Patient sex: M
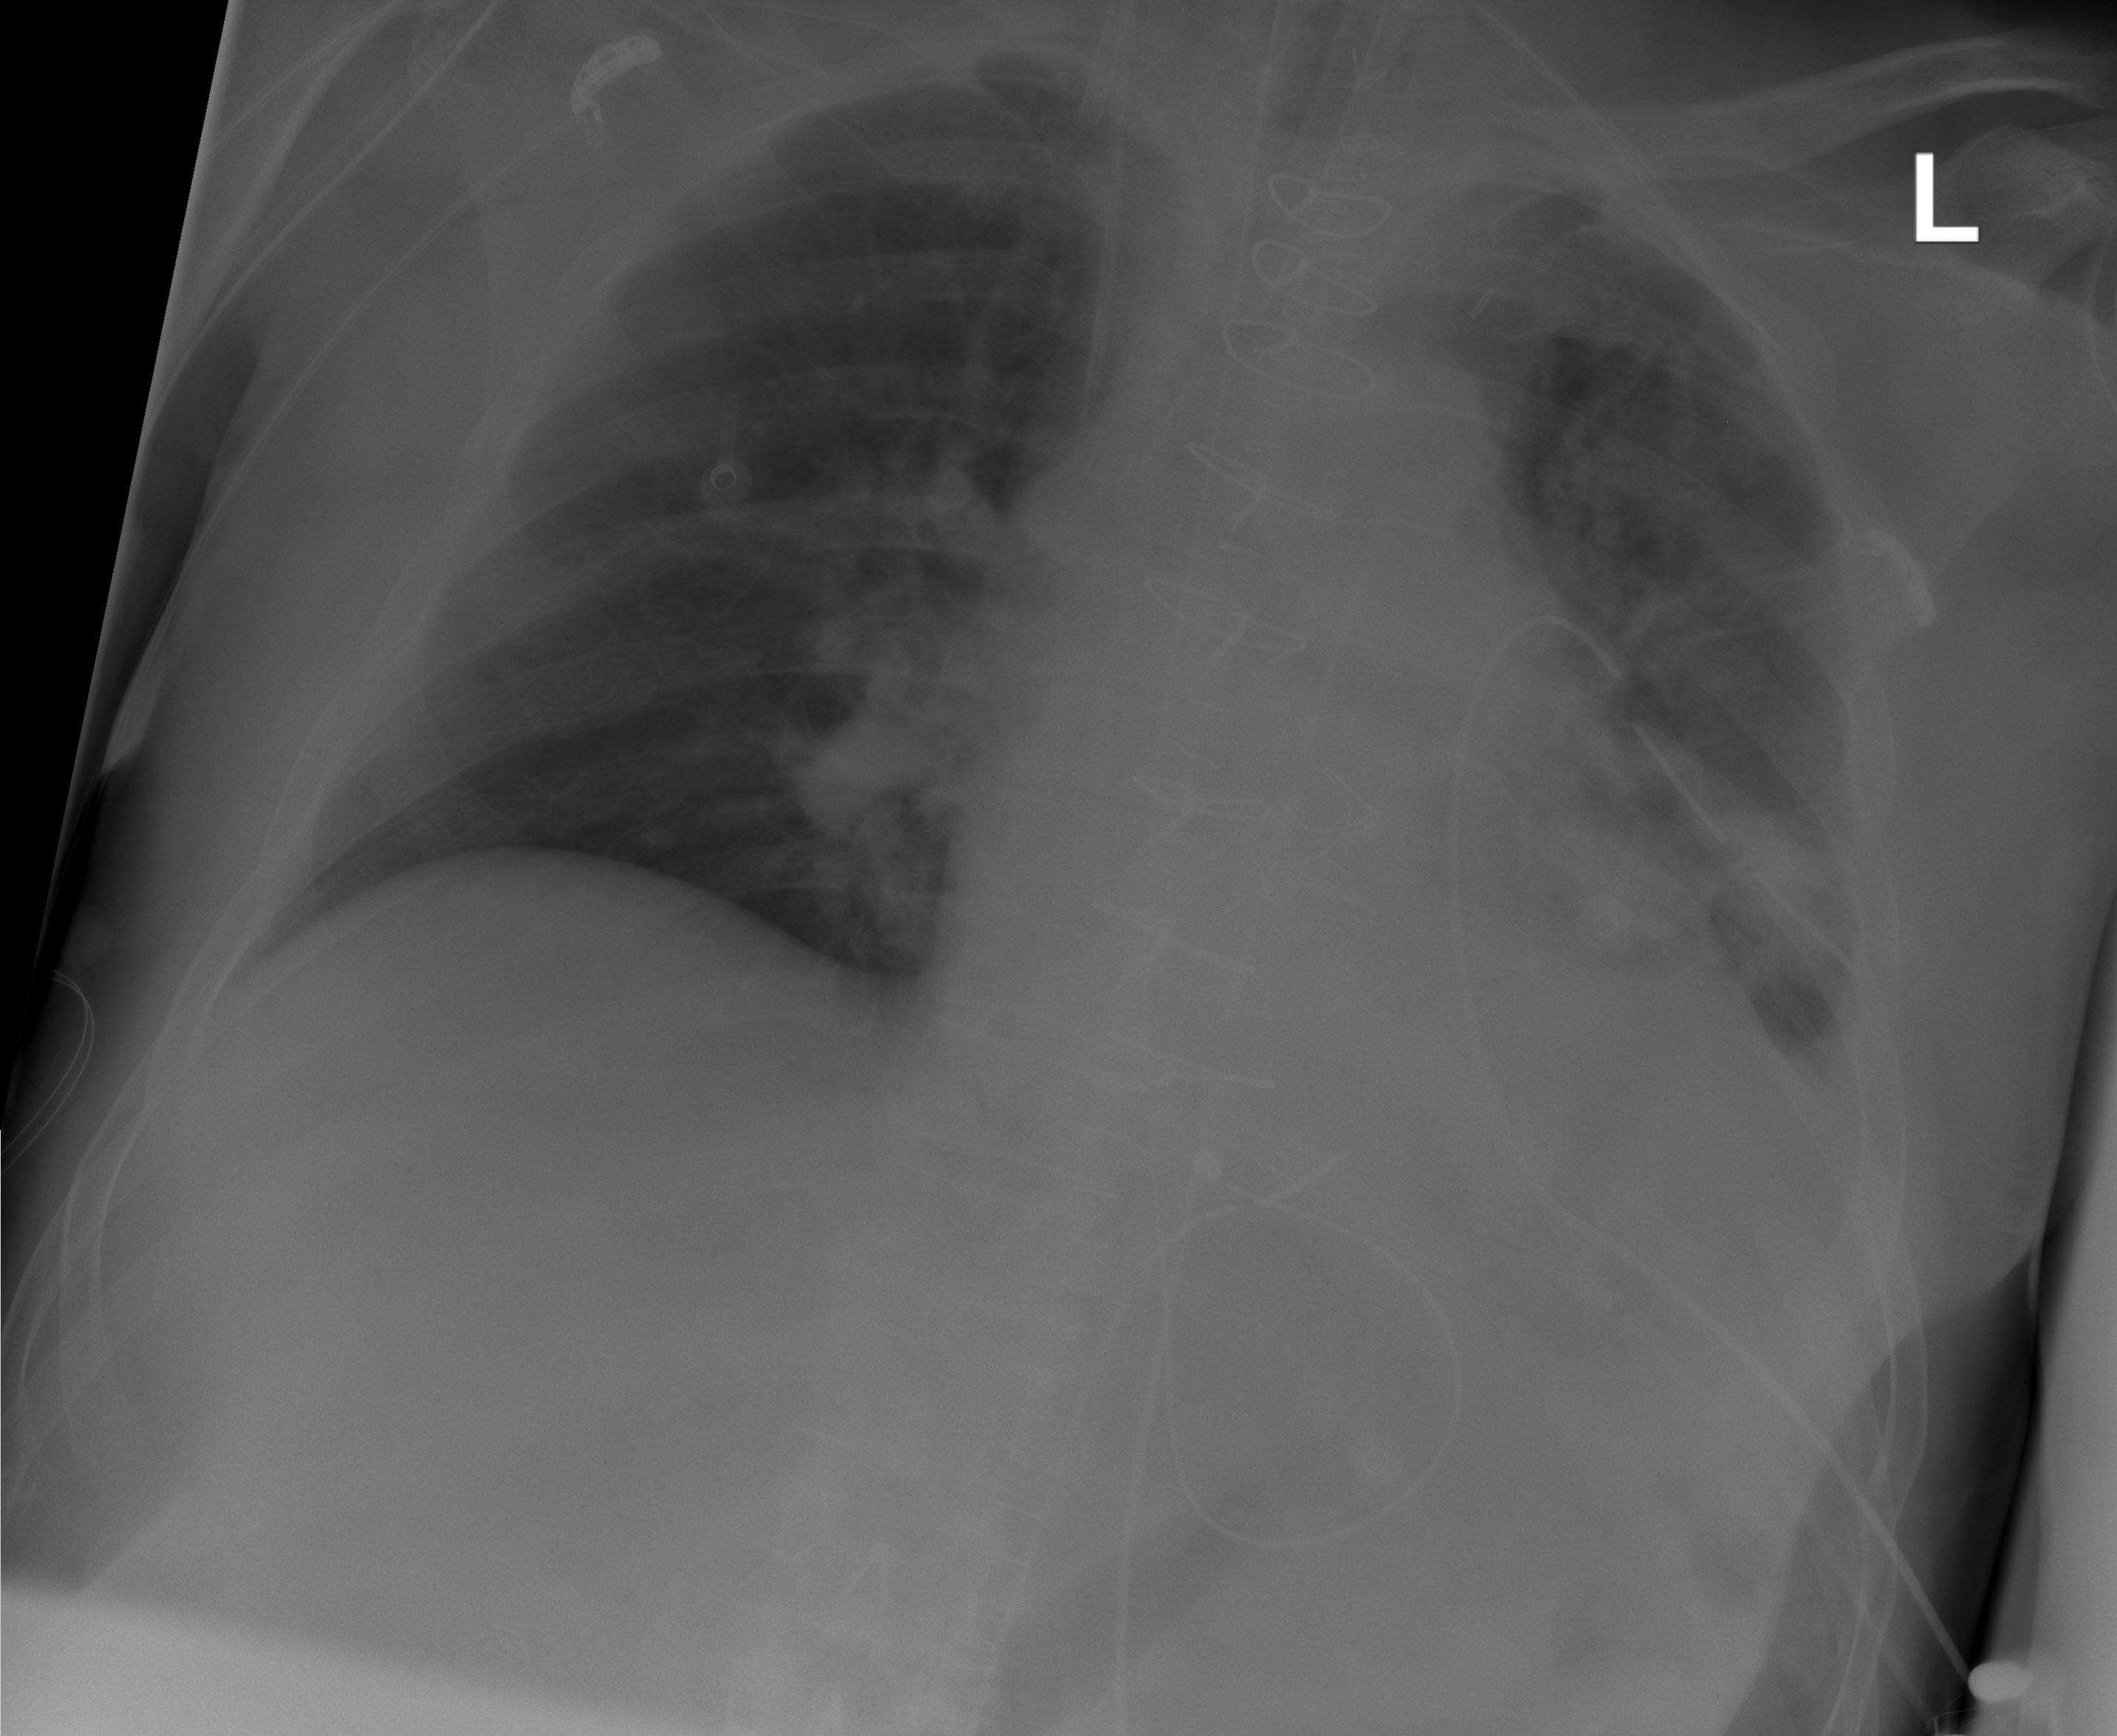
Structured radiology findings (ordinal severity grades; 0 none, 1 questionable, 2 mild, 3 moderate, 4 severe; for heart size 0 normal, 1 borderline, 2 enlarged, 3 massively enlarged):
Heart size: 2
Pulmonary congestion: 0
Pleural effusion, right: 0
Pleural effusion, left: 2
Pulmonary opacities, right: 0
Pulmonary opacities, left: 1
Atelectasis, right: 0
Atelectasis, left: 2